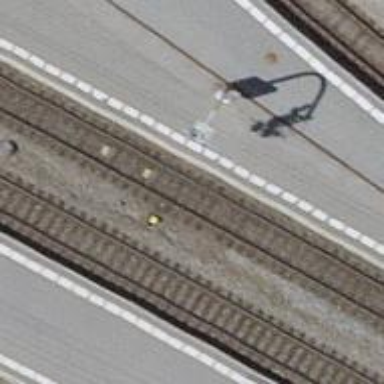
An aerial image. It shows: Railway signal.